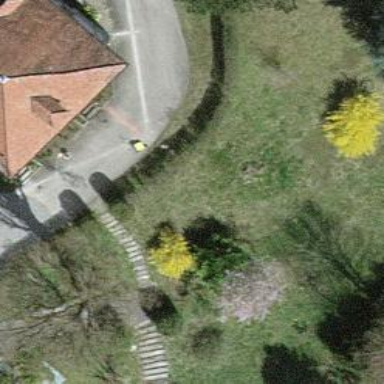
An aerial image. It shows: Set of steps on the road.